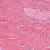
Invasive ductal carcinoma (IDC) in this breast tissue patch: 0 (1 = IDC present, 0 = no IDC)